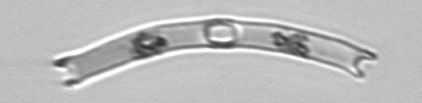
Label: Eucampia